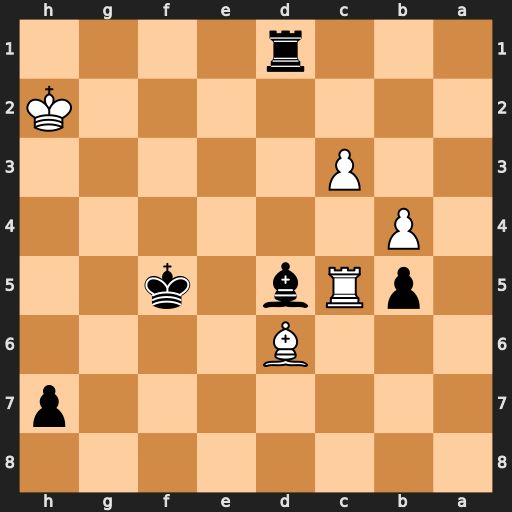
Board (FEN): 8/7p/3B4/1pRb1k2/1P6/2P5/7K/3r4
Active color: b
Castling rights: -
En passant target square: -
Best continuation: Kg4 Rxd5 Rxd5